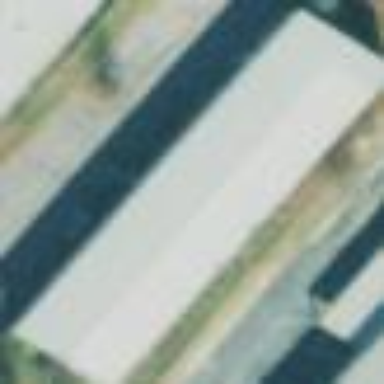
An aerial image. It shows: Commercial building.